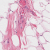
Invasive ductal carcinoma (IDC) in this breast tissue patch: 0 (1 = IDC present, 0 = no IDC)